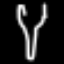
Label: fork